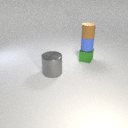
small green metal cube behind large gray metal cylinder